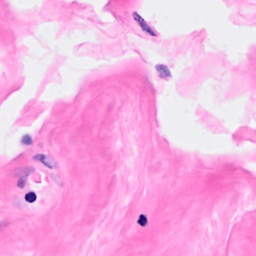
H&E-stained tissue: Breast